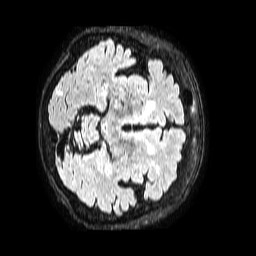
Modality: FLAIR
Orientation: axial
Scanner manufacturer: philips
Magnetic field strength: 1.5 T
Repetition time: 4.8 s
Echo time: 0.3 s